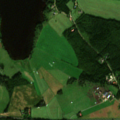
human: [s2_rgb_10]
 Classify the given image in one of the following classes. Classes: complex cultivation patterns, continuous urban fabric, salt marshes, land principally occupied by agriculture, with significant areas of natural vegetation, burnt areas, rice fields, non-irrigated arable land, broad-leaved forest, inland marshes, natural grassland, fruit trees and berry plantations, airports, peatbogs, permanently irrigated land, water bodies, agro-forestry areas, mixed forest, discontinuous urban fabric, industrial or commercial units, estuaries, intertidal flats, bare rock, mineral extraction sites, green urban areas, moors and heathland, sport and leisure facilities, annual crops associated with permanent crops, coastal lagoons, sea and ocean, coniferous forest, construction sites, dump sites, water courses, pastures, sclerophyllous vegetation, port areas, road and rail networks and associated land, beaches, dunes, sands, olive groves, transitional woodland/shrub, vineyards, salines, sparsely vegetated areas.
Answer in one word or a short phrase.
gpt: non-irrigated arable land, land principally occupied by agriculture, with significant areas of natural vegetation, mixed forest, water bodies